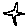
Label: star